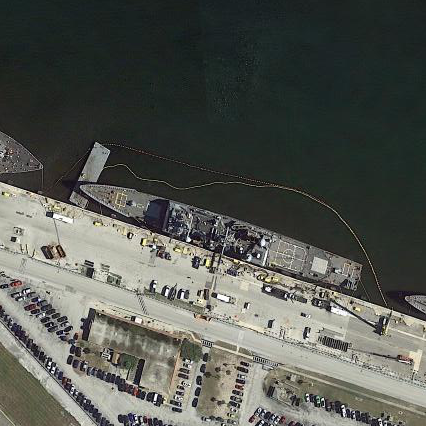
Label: cruiser